Question: Why does the shadow-root styles put display none on my '.fa-xxx' classes?
The shadow-root thing adds the classes I use to a display none pile, but only the specific ones I add!
I'm using PHP to include navigation, footers and such, but these don't get effected by it. For example it works just fine in my navigation. There it displays the font just fine.
What is causing this, and how do I control it?

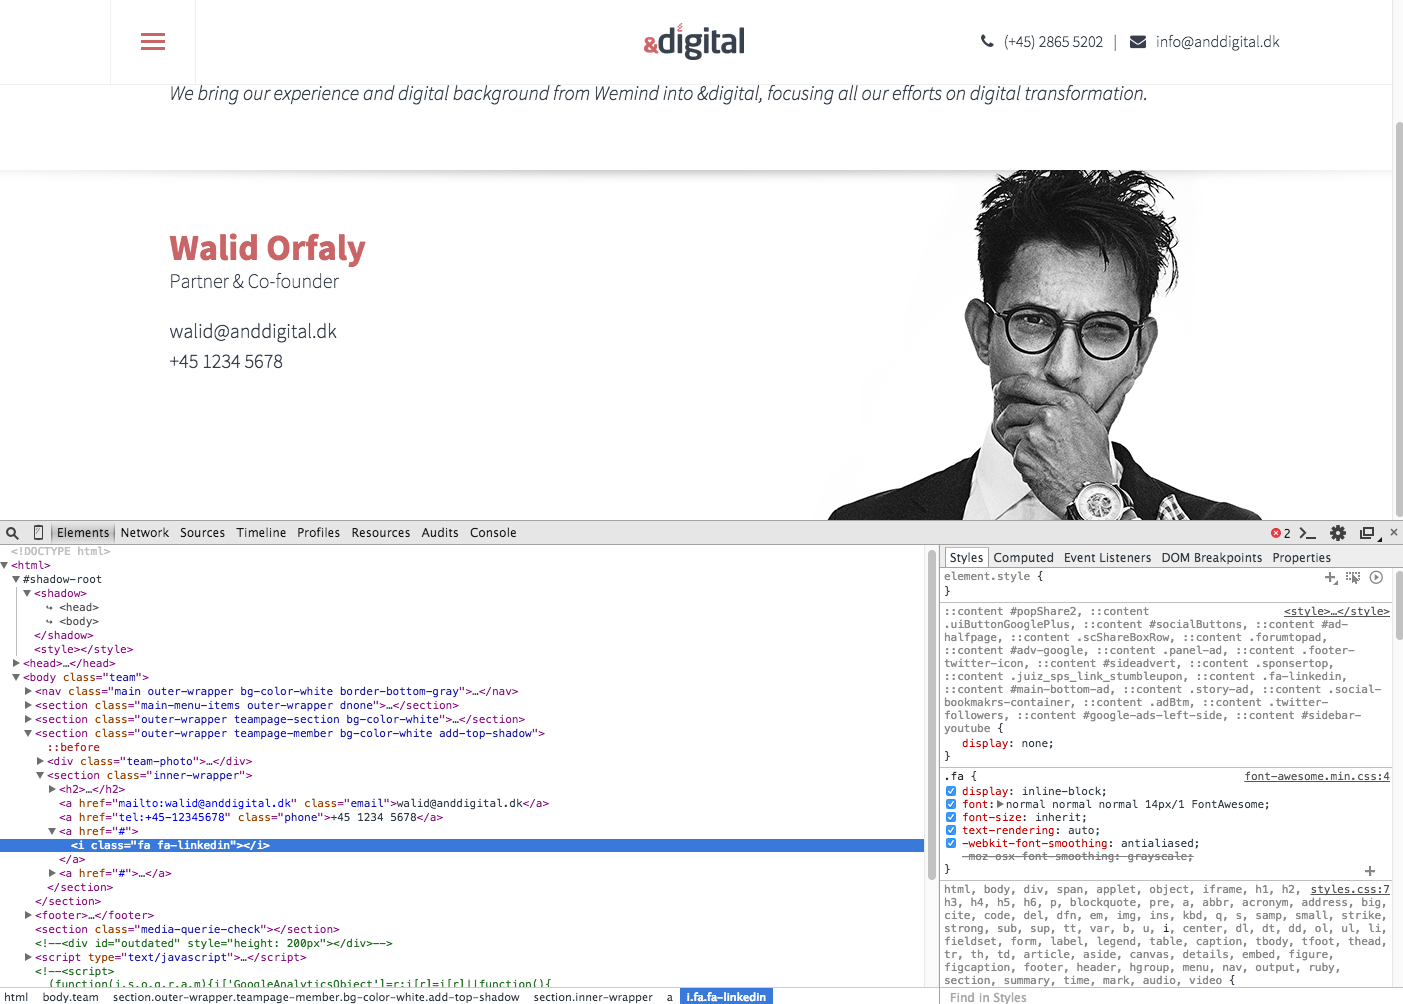
Answer: Do you have extension installed? That might hide your elements.